Interaction volume radius: 10 \u00c5
Interaction volume height: 15 \u00c5
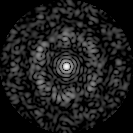
Disorder parameter: 0.7708